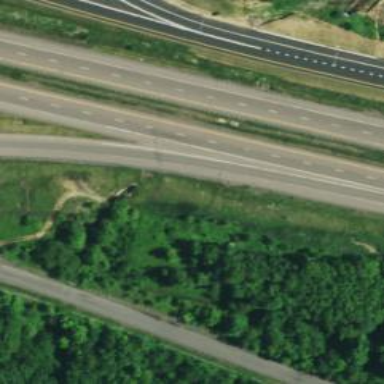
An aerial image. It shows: Asphalt motorway link.